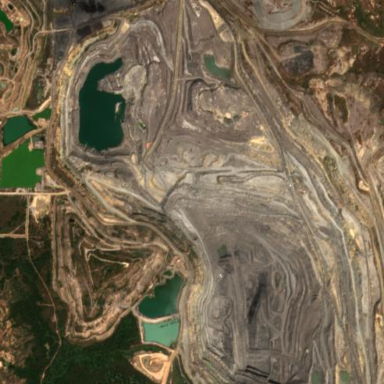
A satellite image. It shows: Coal quarry site.